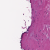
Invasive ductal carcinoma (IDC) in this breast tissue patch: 0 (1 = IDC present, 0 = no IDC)